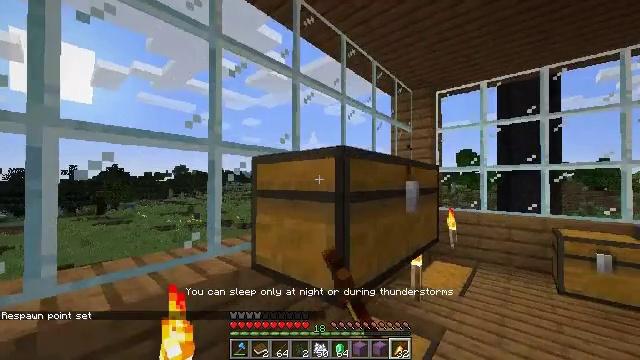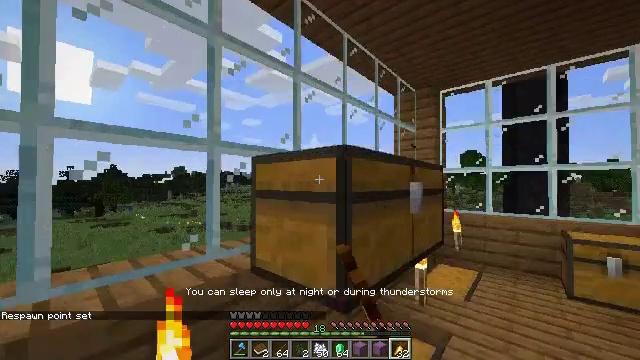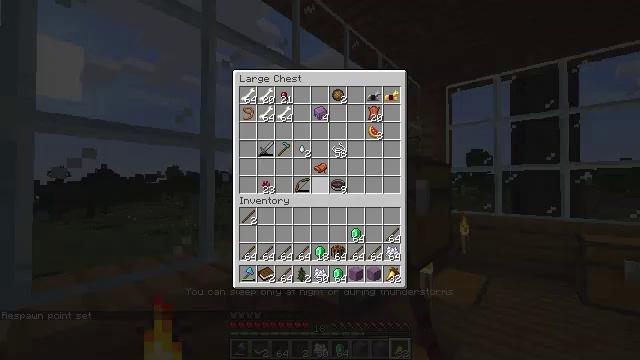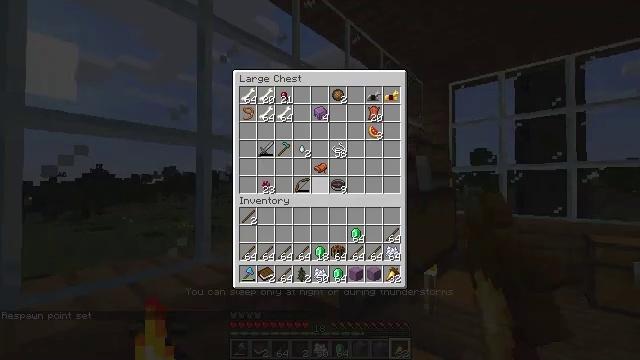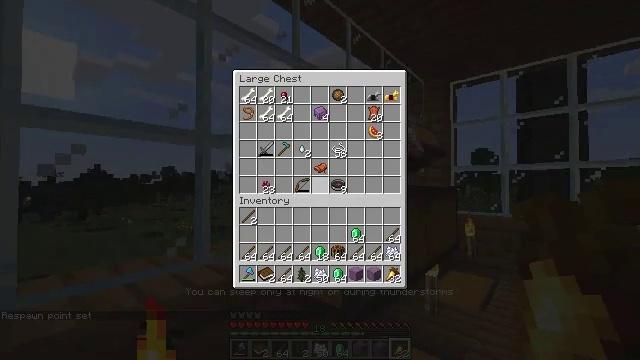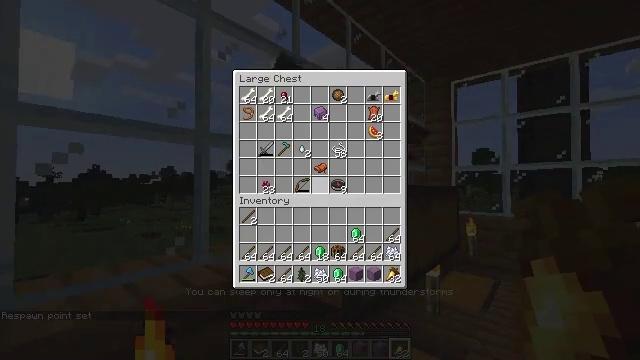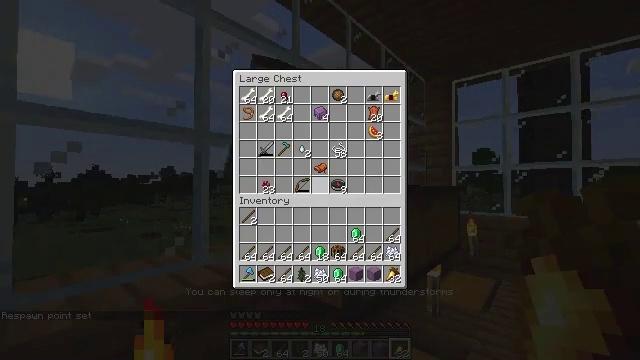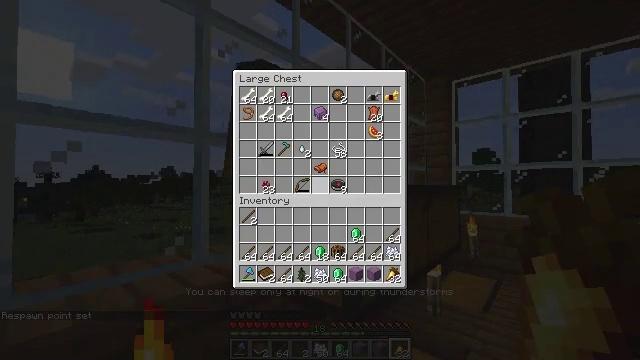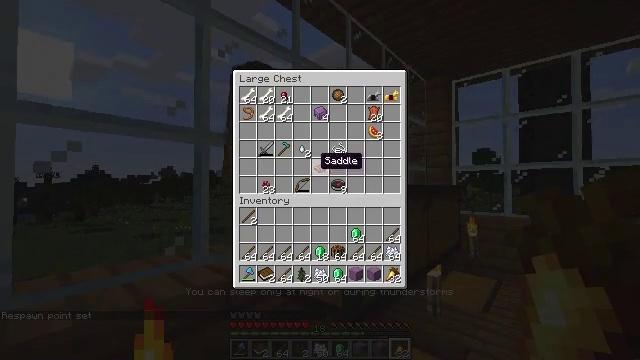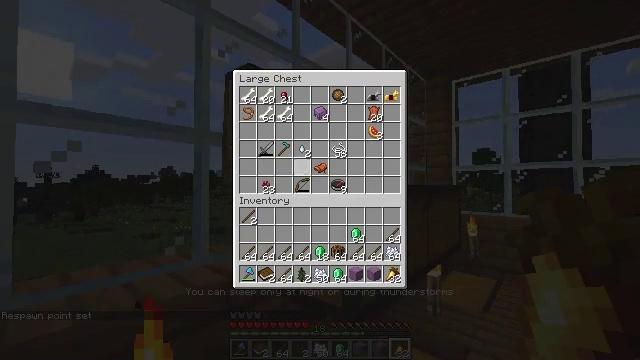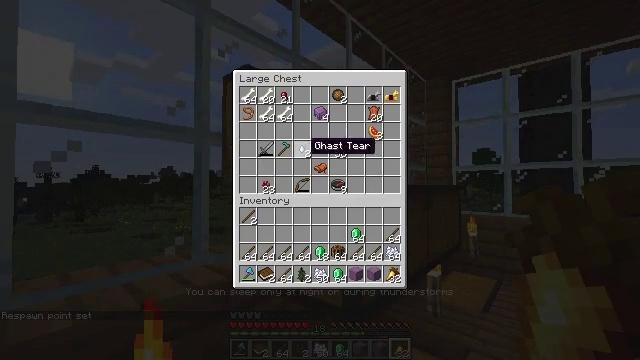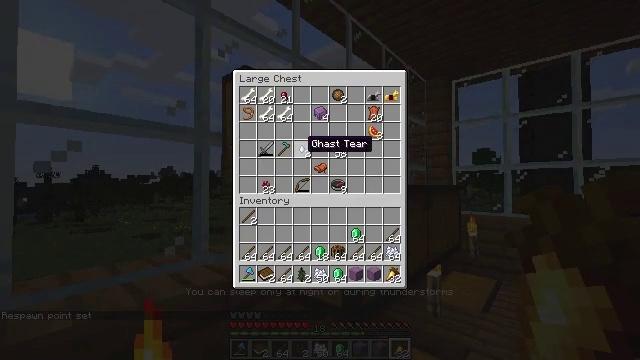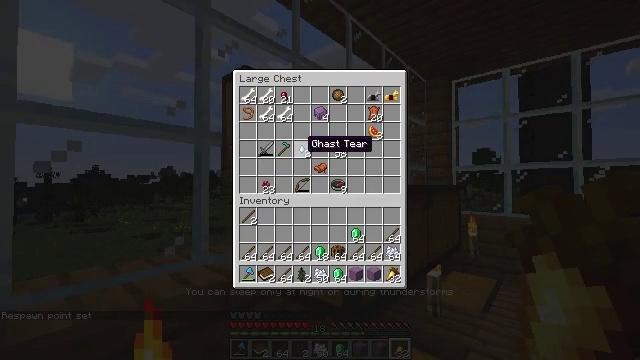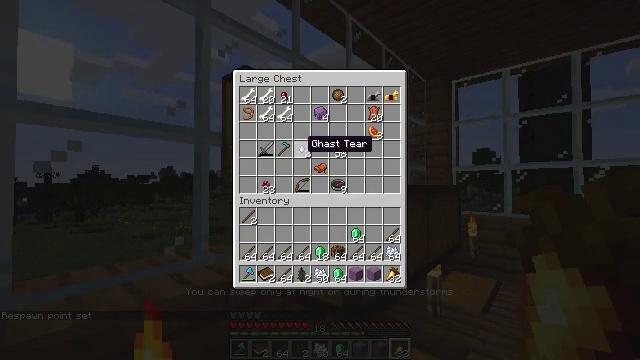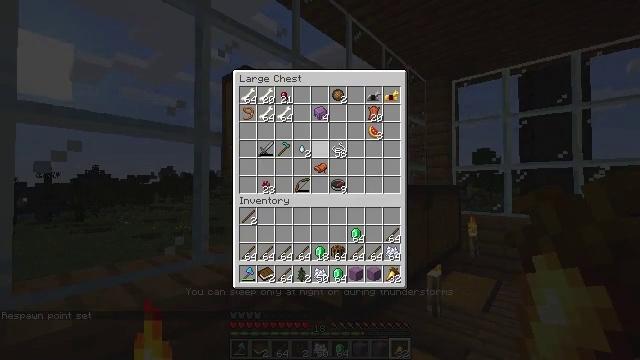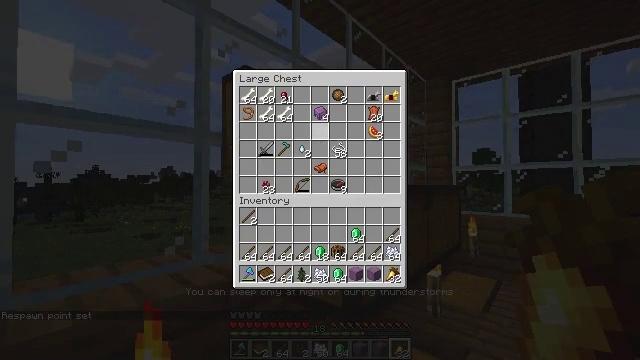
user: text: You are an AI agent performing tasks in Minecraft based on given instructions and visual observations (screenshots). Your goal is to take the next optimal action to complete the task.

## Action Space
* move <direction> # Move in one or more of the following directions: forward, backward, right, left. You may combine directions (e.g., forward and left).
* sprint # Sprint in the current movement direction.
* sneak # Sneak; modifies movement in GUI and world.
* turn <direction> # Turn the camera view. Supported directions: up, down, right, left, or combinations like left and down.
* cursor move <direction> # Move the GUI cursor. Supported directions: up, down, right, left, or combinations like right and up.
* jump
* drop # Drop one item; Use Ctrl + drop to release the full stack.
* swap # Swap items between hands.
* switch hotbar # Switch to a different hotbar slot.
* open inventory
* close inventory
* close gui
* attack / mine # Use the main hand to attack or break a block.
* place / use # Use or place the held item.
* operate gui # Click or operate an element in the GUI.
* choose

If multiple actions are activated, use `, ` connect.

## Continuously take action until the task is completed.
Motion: motion action
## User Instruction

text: Interact with a crafting table to make diamond leggings.
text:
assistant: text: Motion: no_op
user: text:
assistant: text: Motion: open gui
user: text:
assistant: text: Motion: no_op
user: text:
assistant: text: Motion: no_op
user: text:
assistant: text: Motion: no_op
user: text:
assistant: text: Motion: no_op
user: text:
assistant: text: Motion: no_op
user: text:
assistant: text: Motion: cursor move up
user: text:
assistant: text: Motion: cursor move up
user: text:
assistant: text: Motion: cursor move up
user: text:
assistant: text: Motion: no_op
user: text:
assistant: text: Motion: no_op
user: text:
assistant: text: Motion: no_op
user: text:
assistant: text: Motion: cursor move right
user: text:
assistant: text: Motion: cursor move right and up
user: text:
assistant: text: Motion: cursor move right and up
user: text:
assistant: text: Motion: cursor move right and up
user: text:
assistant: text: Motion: cursor move right
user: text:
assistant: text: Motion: no_op
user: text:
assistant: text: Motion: no_op
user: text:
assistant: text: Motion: no_op
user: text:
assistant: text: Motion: cursor move down
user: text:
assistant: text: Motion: cursor move down
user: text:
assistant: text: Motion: cursor move down
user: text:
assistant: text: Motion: no_op
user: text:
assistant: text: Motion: cursor move right and down
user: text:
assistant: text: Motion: turn right and down, close gui
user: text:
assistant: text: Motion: turn right and down, open inventory
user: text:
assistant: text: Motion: turn right and down
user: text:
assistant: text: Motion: turn right and down